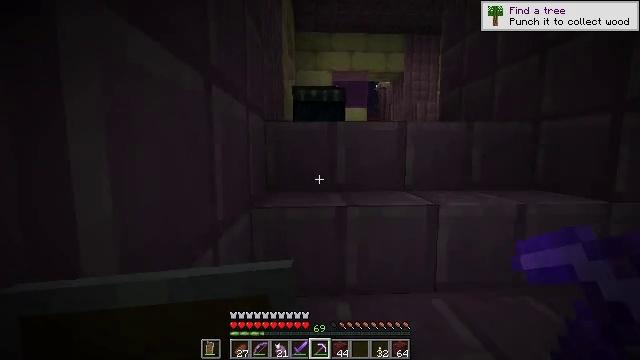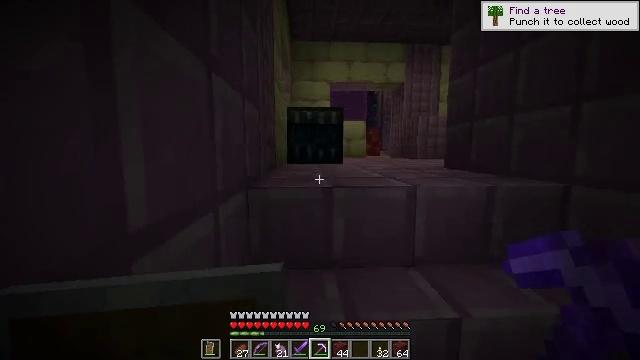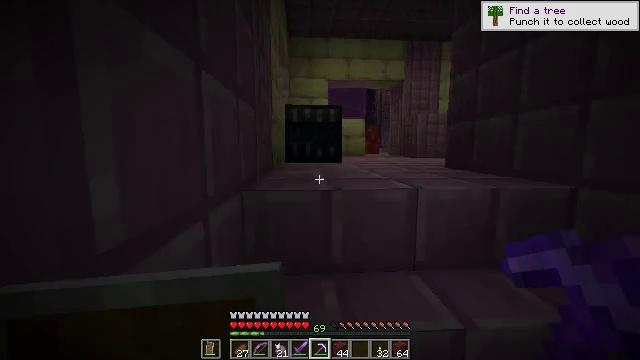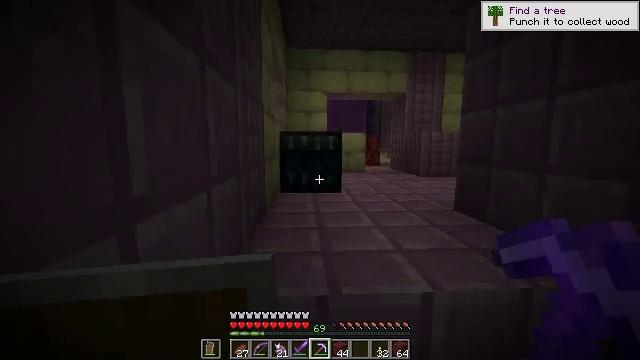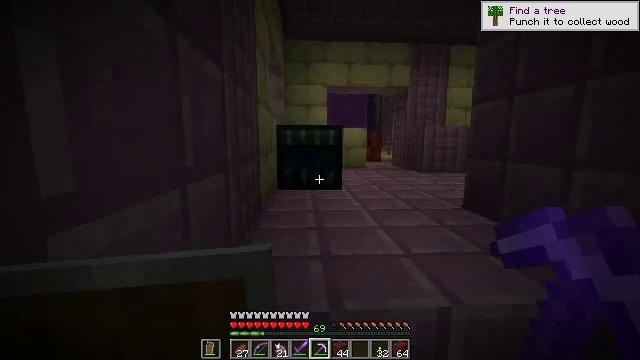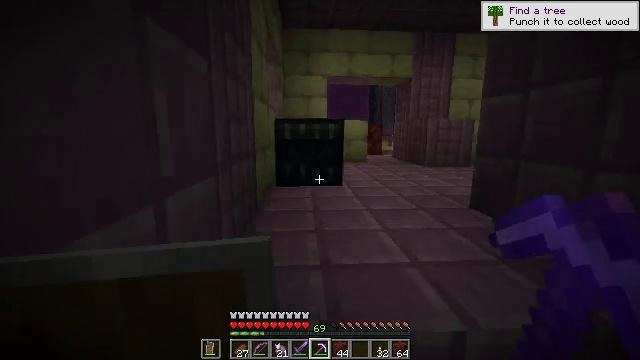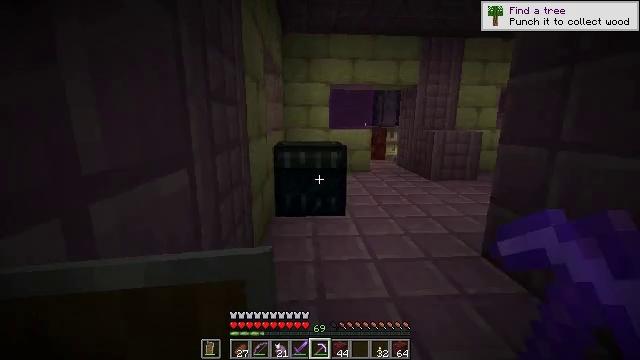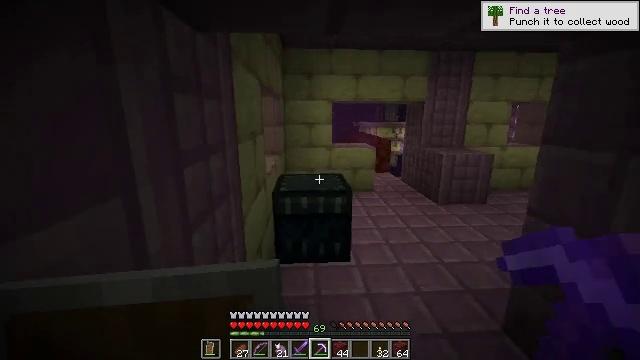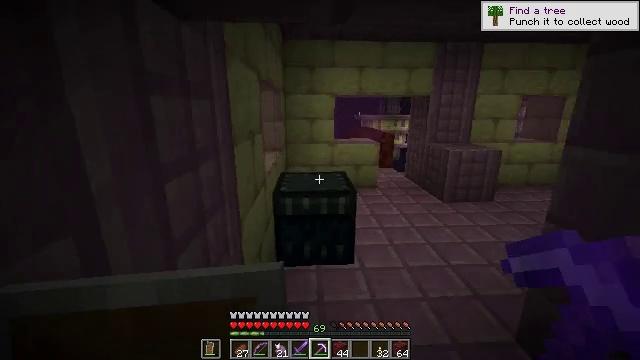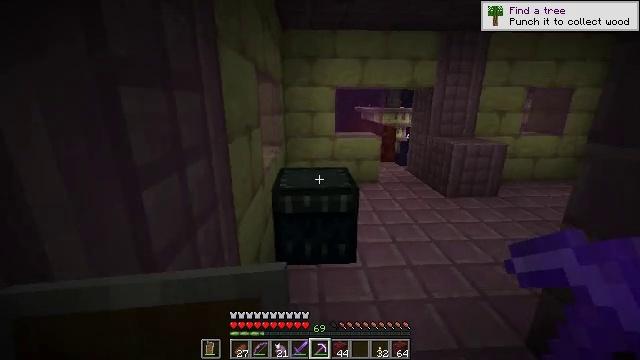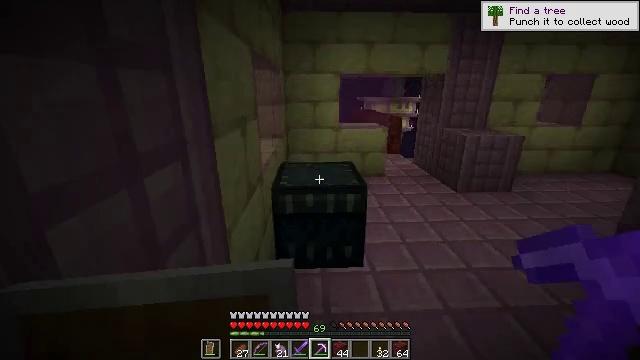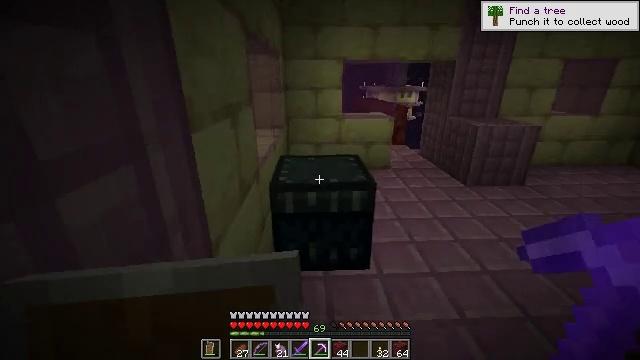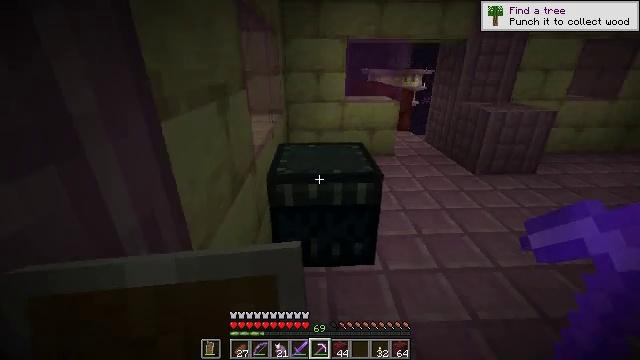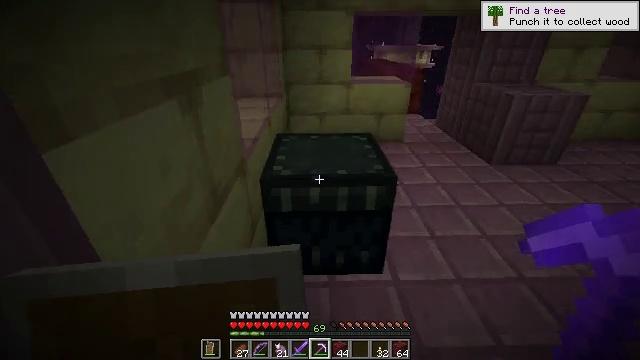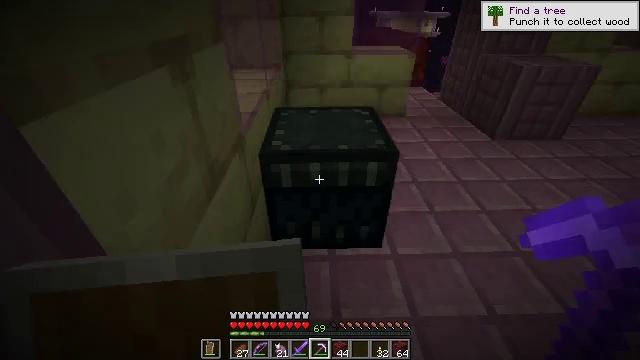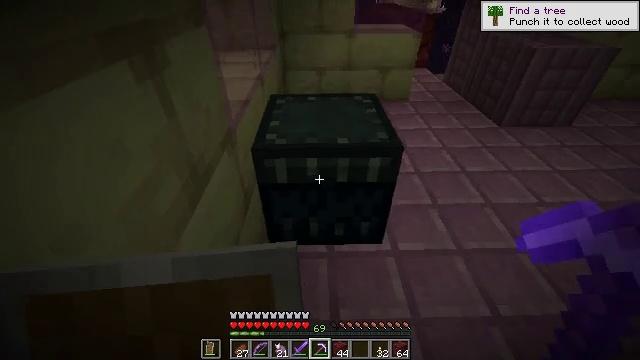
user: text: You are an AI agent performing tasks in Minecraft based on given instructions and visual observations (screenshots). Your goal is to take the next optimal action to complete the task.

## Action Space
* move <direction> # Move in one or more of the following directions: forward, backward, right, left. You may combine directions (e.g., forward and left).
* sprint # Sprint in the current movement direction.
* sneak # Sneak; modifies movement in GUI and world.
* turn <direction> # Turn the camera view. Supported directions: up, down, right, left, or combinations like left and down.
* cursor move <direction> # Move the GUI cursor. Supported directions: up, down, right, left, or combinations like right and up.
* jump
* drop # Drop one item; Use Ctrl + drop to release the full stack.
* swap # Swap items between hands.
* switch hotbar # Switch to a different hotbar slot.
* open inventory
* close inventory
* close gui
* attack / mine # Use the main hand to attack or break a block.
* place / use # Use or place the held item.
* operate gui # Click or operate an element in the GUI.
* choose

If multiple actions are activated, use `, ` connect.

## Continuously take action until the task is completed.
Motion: motion action
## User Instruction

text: Use a pickaxe to gather the ender chest.
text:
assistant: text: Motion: move forward
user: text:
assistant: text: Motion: move forward
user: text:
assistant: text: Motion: move forward
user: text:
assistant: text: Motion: move forward
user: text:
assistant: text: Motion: move forward, turn down
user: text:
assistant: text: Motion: move forward, turn down
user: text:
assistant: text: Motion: move forward, turn down
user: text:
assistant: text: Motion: move forward, turn down
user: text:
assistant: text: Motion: move forward, turn down
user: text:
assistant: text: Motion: move forward, turn down
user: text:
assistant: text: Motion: move forward, turn down
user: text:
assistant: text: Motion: move forward, turn down
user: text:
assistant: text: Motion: move forward, turn down
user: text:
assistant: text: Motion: turn down
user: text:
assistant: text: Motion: turn down
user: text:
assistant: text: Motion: turn down
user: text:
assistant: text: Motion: attack / mine
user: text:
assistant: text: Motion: attack / mine
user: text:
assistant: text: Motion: attack / mine
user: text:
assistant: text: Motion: attack / mine
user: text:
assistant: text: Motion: attack / mine
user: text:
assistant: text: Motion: attack / mine
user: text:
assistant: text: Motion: attack / mine
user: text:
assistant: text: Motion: attack / mine
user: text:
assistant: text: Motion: attack / mine
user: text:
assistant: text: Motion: attack / mine
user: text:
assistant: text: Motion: attack / mine
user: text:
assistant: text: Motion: attack / mine
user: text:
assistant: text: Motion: attack / mine
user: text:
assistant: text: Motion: attack / mine